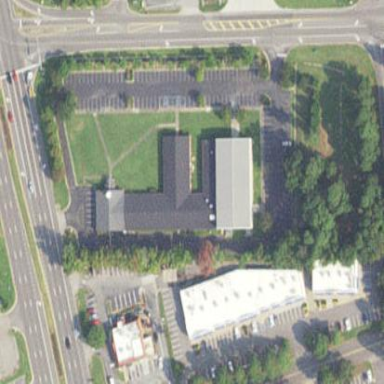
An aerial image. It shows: Building serving as place of worship.